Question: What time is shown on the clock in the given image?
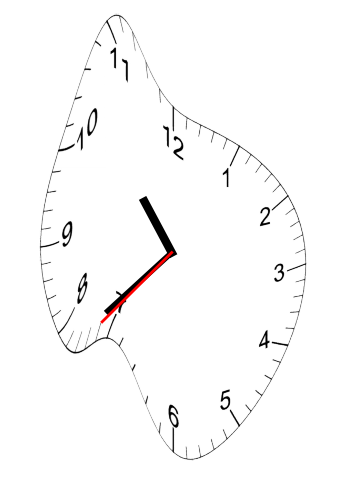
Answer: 10:37:37